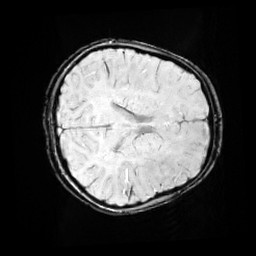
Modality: SWI
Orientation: axial
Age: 9
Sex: female
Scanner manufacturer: siemens
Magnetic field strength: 3 T
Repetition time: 0.027 s
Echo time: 0.02 s